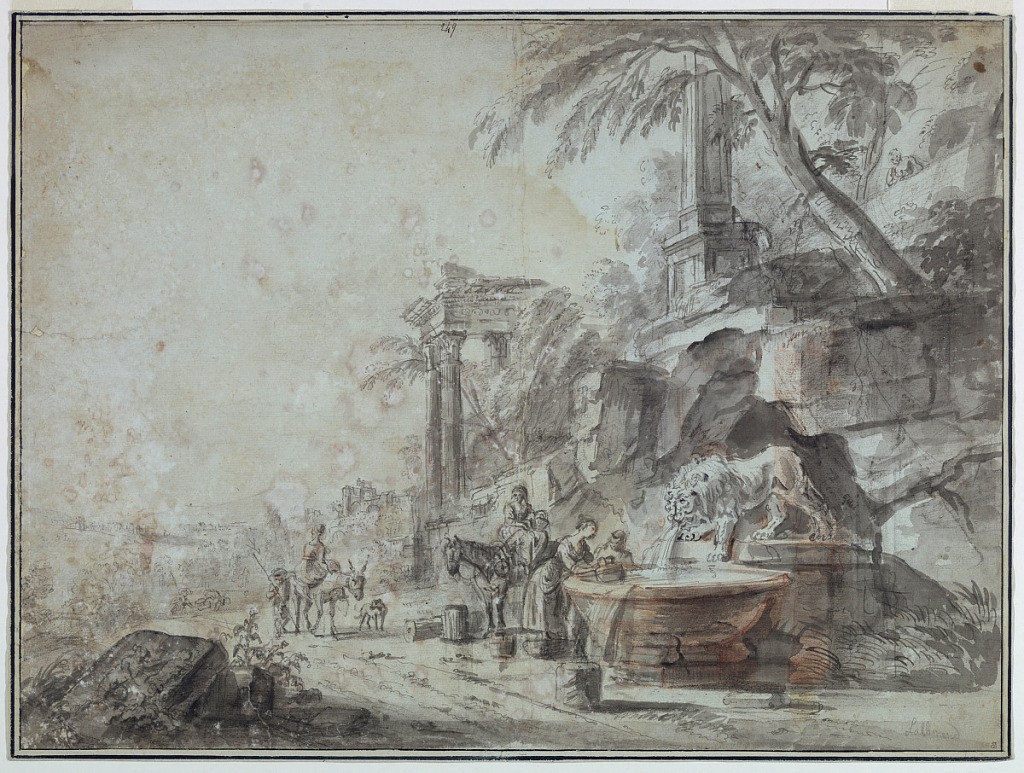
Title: At a Fountain
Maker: Jean-Baptiste Lallemand, French, 1716 – 1803
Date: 1750-1775
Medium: Black and red crayon, pen and Chinese black ink on paper, laid down on paper
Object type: Drawing
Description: A fountain is in the right foreground. Water pours from a lion, standing in the cave, into a basin. Two women are laundering; another is waiting for her turn. A fourth one approaches on a donkey. Classical ruins in the foreground and the right middle distance. Mountainour landscape.